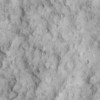
Label: not_dusty